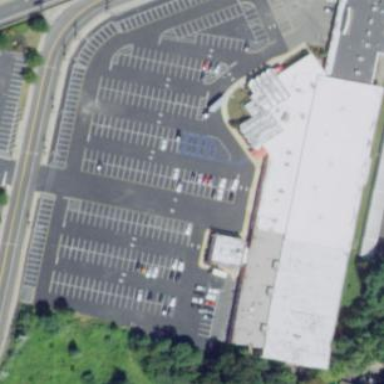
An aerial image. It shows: Building that houses bowling alley.